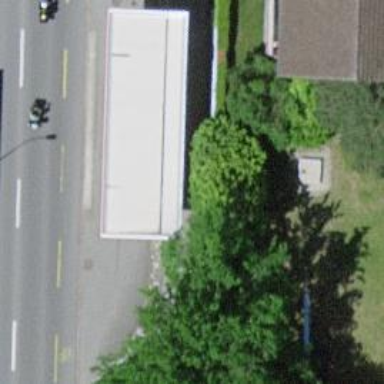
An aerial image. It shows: Fuel station.